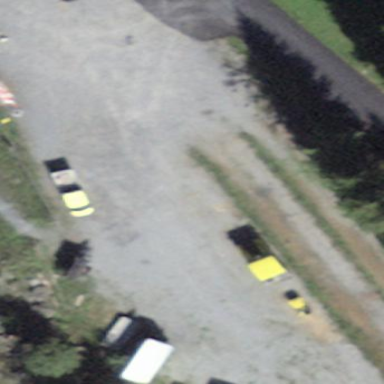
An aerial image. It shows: Parking area.